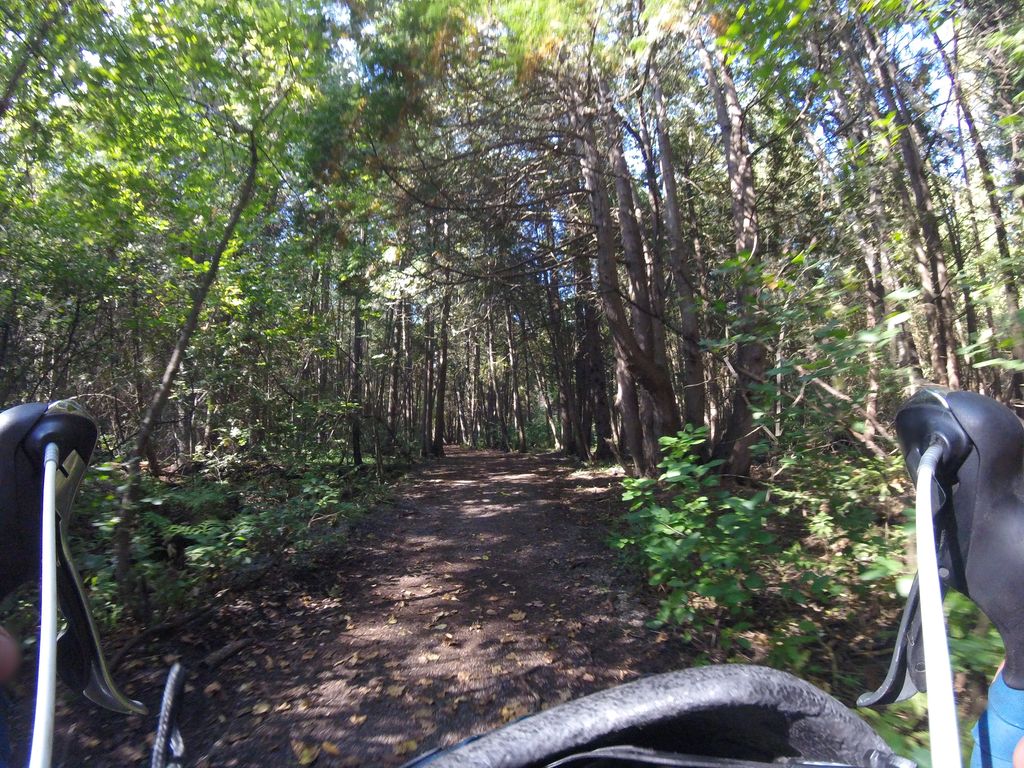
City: ottawa-gatineau